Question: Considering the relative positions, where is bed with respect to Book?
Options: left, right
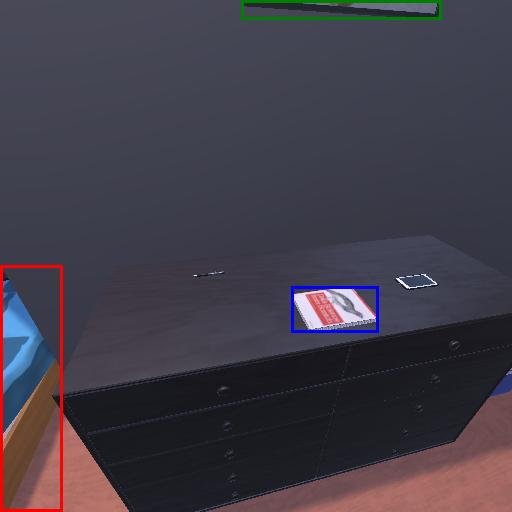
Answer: left